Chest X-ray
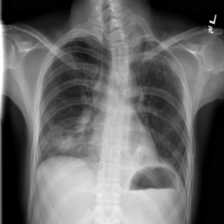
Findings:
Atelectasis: negative
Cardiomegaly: negative
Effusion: negative
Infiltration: negative
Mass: negative
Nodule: negative
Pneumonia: negative
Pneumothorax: negative
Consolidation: negative
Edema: negative
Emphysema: negative
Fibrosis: negative
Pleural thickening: negative
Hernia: negative